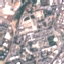
Land use / land cover: Industrial